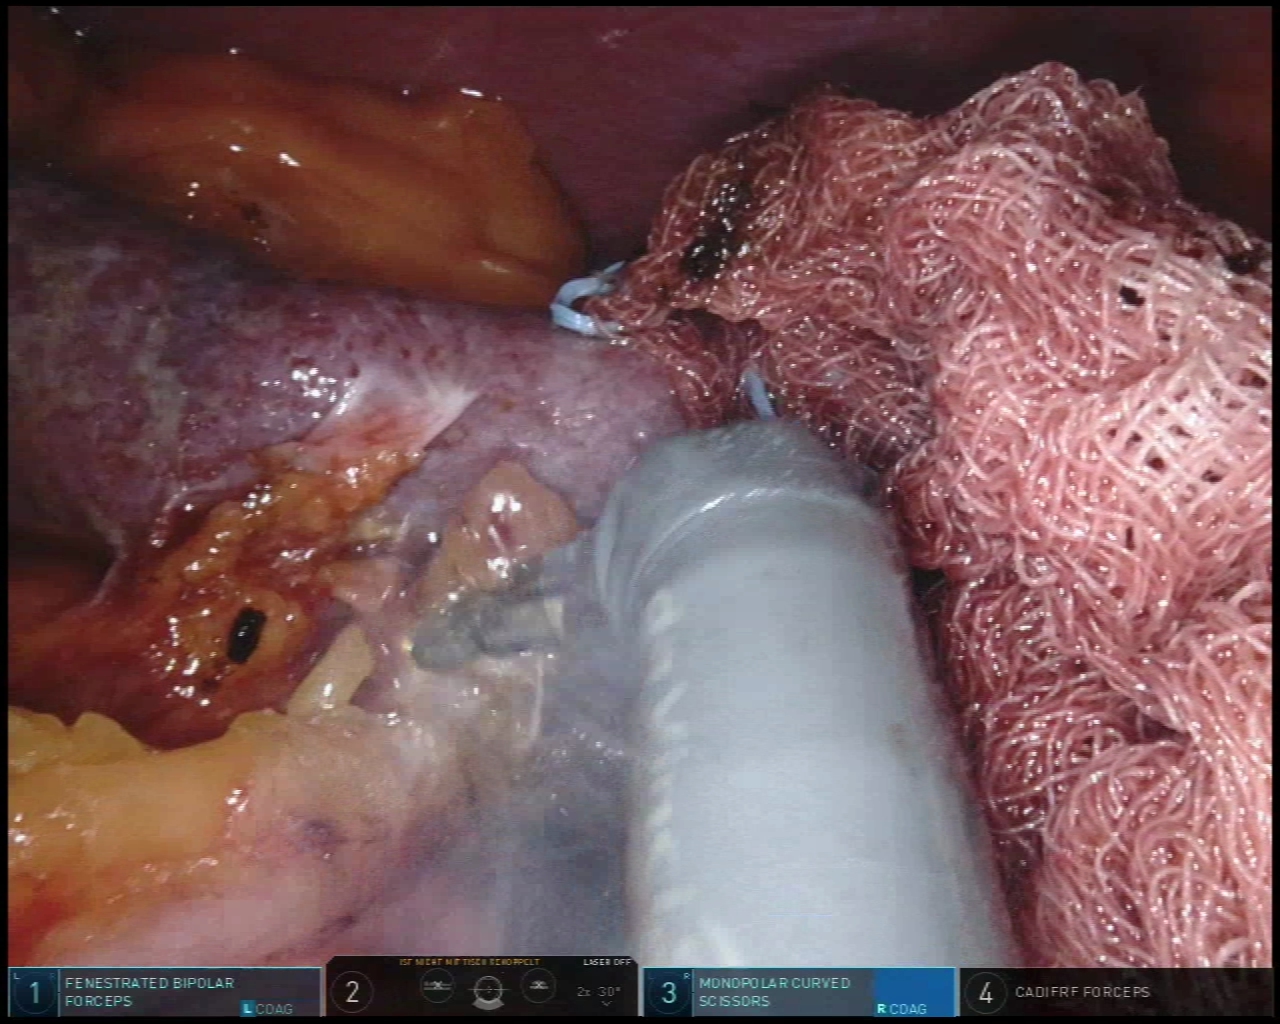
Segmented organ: spleen
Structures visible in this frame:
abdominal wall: yes
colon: yes
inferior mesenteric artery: no
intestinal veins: no
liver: no
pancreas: no
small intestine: no
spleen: yes
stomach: no
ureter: no
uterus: no
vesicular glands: no